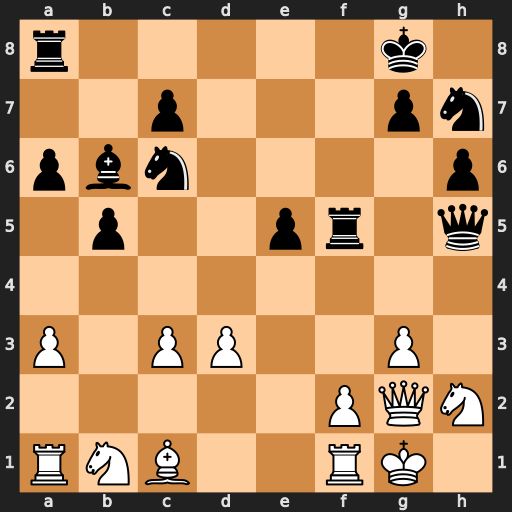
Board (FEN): r5k1/2p3pn/pbn4p/1p2pr1q/8/P1PP2P1/5PQN/RNB2RK1
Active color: w
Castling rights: -
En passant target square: -
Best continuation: g4 Rxf2 gxh5